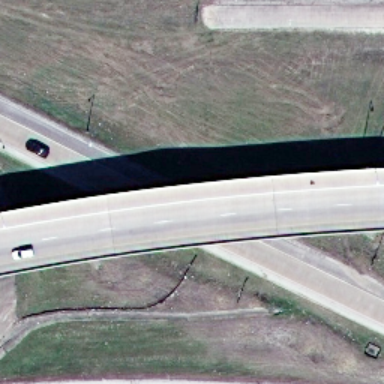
An overpass with a road go across another one diagonally .